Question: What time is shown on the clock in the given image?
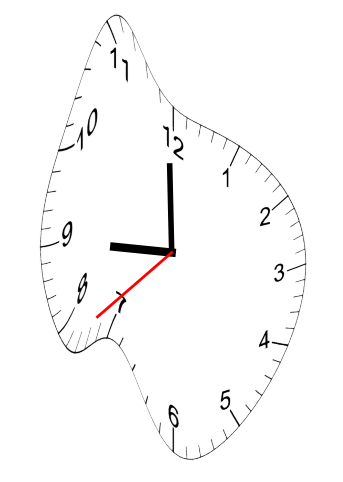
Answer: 08:59:38